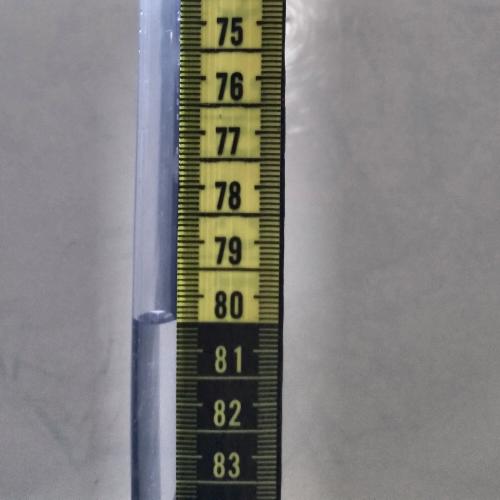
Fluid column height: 80.5 cm